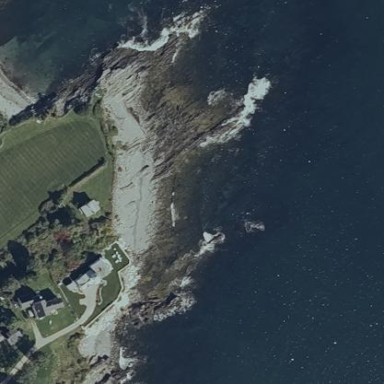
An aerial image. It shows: Natural rock reef.